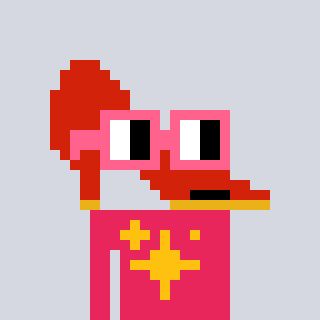
a pixel art character with square pink glasses, a highheel-shaped head and a redpinkish-colored body on a cool background